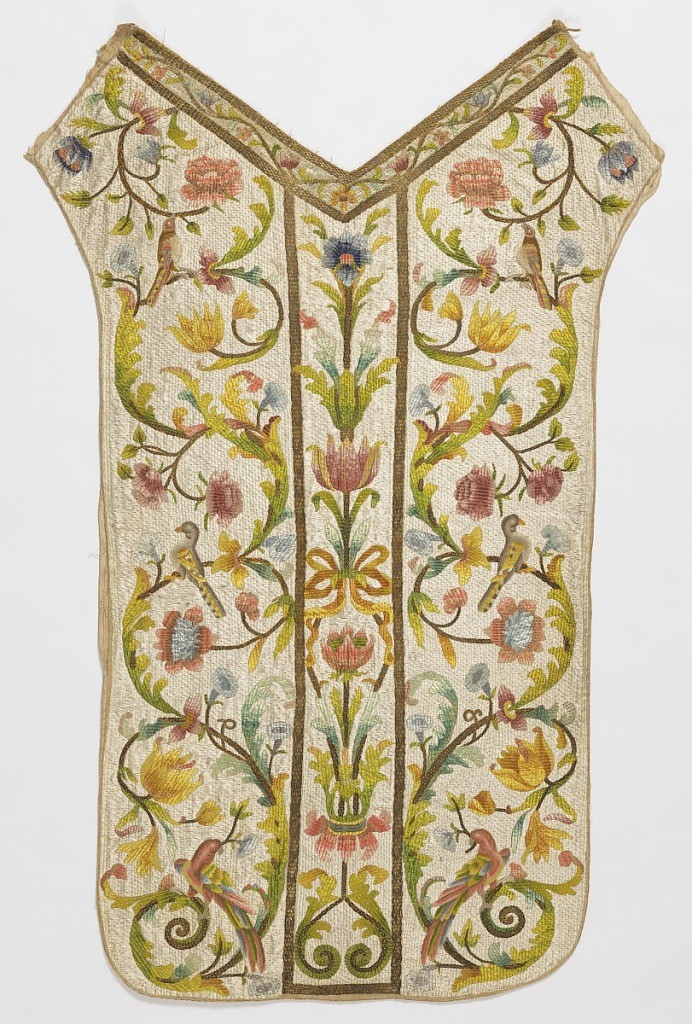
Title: Vestment
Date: late 17th century
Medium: silk and metal thread on linen; lined with linen Technique: laid stitch embroidery on plain weave
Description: a) front and b) back of chasuble. Central vertical panel in each of straight stem with blossoms, foliage and ribbons. Side panels of serpentine branch with large curling leaves, blossoms and perching birds. Brilliant polychrome silks and gold metal thread, all in laid stitches. Background of silk laid work.